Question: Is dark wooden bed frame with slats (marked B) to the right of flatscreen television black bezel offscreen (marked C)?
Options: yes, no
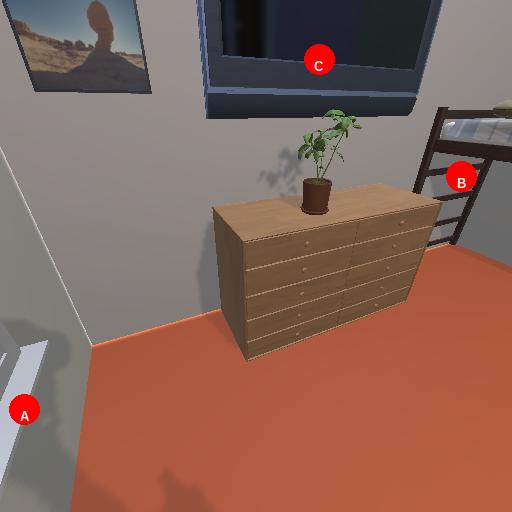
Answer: yes